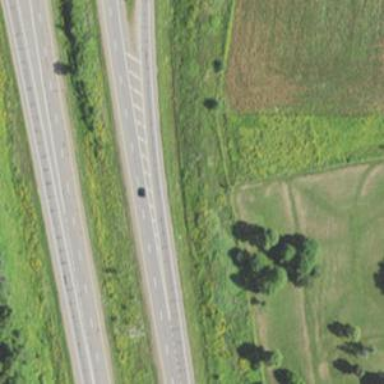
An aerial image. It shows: Motorway junction.